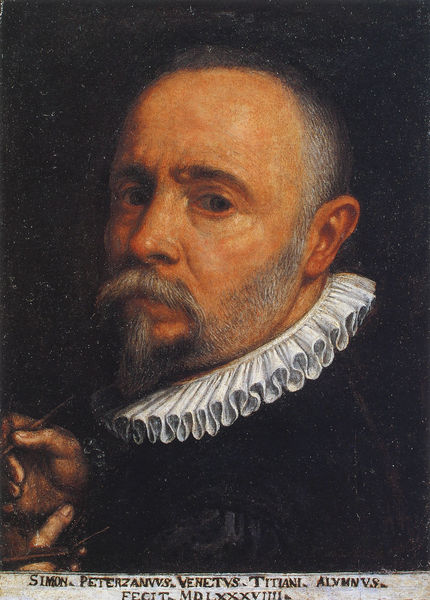
Titel: Selbstportrait
Künstler: Simone Peterzano
Institution: Privatsammlung
Schlagwörter: dunkel, feder, hand, haar, nase, ohr, profil, schwarz, weiss, blick, bart, augen, barock, gesicht, kragen, hals, halskrause, hände, porträt, halbansicht, ohren, stock, schrift, schnurbart, maler, jahreszahl, kranz, krause, stift, halbprofil, schreiber, stöckchen, latein, barrock, graue haare, simon, cartellino